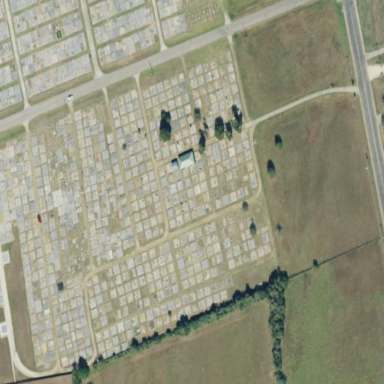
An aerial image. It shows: Cemetery.